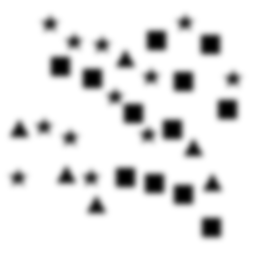
Squares: 12
Triangles: 6
Stars: 12
Total shapes: 30